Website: lowes
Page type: billing-address
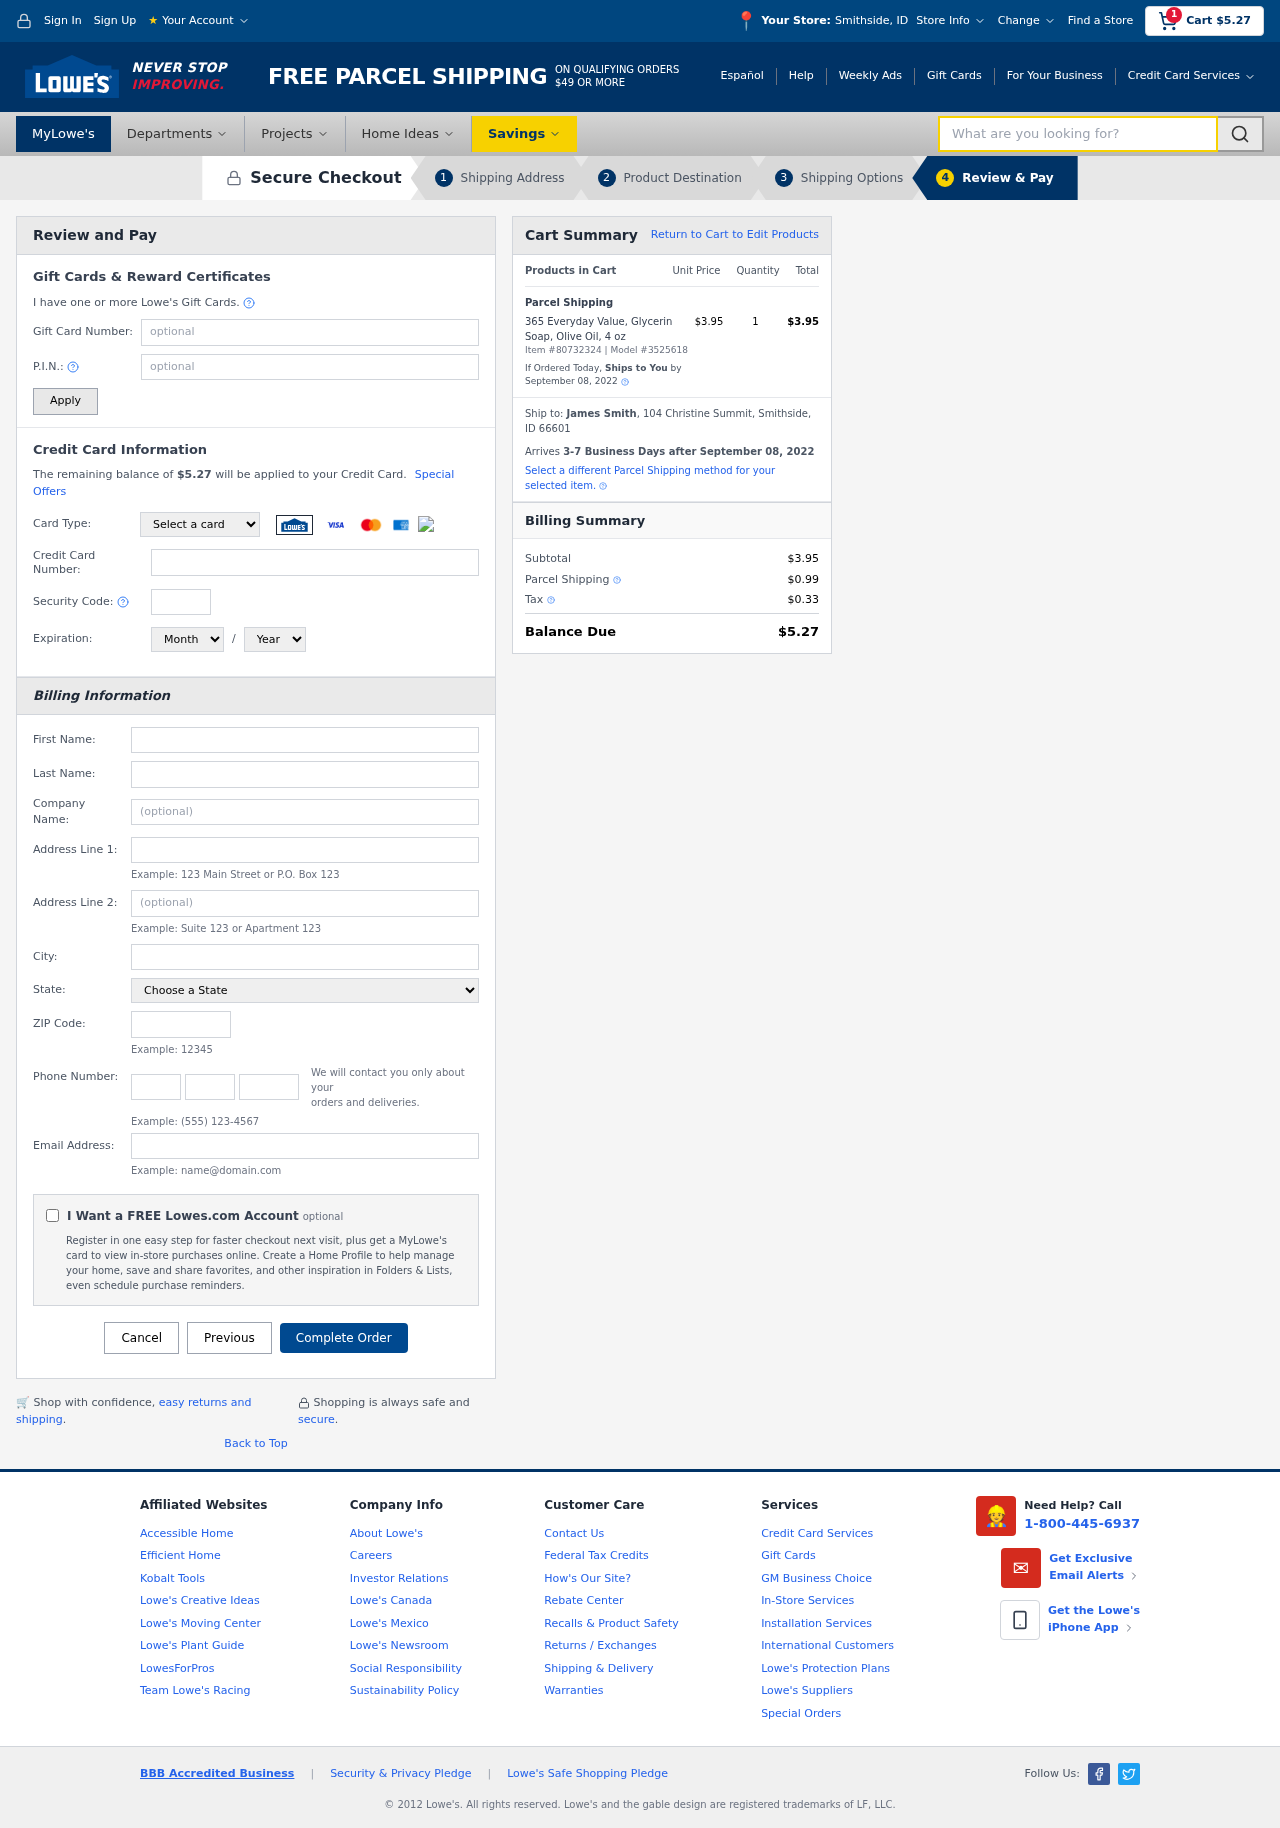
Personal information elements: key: PII_CARD_CVV
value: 7178
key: PII_CARD_EXPIRY_MONTH
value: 06
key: PII_CARD_EXPIRY_YEAR
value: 30
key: PII_CARD_NUMBER
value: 3754 3883 4093 600
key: PII_CARD_TYPE
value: American Express
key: PII_CITY
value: Smithside
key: PII_CITY_STATE
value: Smithside, ID
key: PII_COMPANY
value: Collins, Rich and Gardner
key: PII_EMAIL
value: james.smith@hotmail.com
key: PII_FIRSTNAME
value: James
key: PII_FULLNAME
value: James Smith
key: PII_LASTNAME
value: Smith
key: PII_PHONE_AREA
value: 987
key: PII_PHONE_PREFIX
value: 496
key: PII_PHONE_SUFFIX
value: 4797
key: PII_POSTCODE
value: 66601
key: PII_STATE
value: Idaho
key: PII_STREET
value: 104 Christine Summit
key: PII_STREET2
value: Apt. 219
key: PII_CITY_STATE_ZIP
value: Smithside, ID 66601
Product elements: key: PRODUCT1_NAME
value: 365 Everyday Value, Glycerin Soap, Olive Oil, 4 oz
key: PRODUCT1_PRICE
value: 3.95
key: PRODUCT1_QUANTITY
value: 1
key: PRODUCT_ITEM_NUMBER
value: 80732324
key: PRODUCT_MODEL_NUMBER
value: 3525618
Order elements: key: ORDER_SUBTOTAL
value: $5.27
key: ORDER_TOTAL
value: $5.27
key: ORDER_SHIPPING_DATE
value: September 08, 2022
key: ORDER_SUBTOTAL
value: $3.95
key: ORDER_DELIVERY_DATE
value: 3-7 Business Days after September 08, 2022
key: ORDER_SHIPPING_DATE2
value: September 08, 2022
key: ORDER_SUBTOTAL2
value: $3.95
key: ORDER_SHIPPING_COST
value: $0.99
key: ORDER_TAX
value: $0.33
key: ORDER_TOTAL2
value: $5.27
Search elements: key: HEADER_SEARCH
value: What are you looking for?